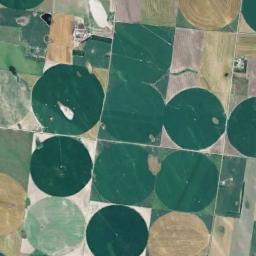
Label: circular_farmland